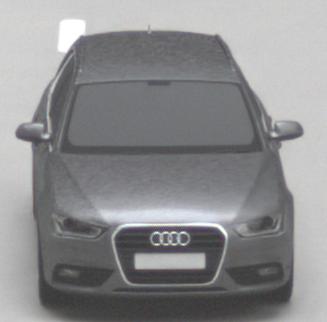
Make: Audi
Model: A4 Avant 1.8 TFSI
Detailed model: A4 (B8) Avant
Model produced from: 2012/02
Model produced until: 2015/04
Doors: 5
Color: gray
Road condition: dry road
Daytime: midday
Contrast: medium contrast